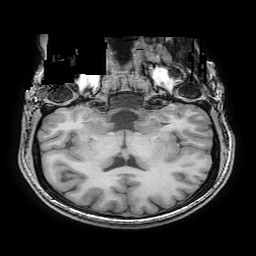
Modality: T1w
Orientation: sagittal
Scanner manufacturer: ge
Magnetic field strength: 3 T
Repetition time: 0.009184 s
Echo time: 0.00368 s